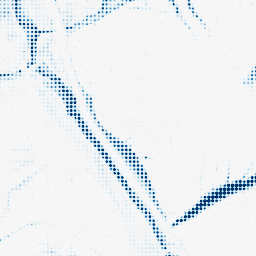
Category: morphological
Decomposition family: morphological_ellipse
Decomposition parameters: operation: closing
width: 20
height: 20
Upsampling method: sinc_hamming
Upsampling parameters: scale: 8
kernel_size: 4
Upsampling scale: 8